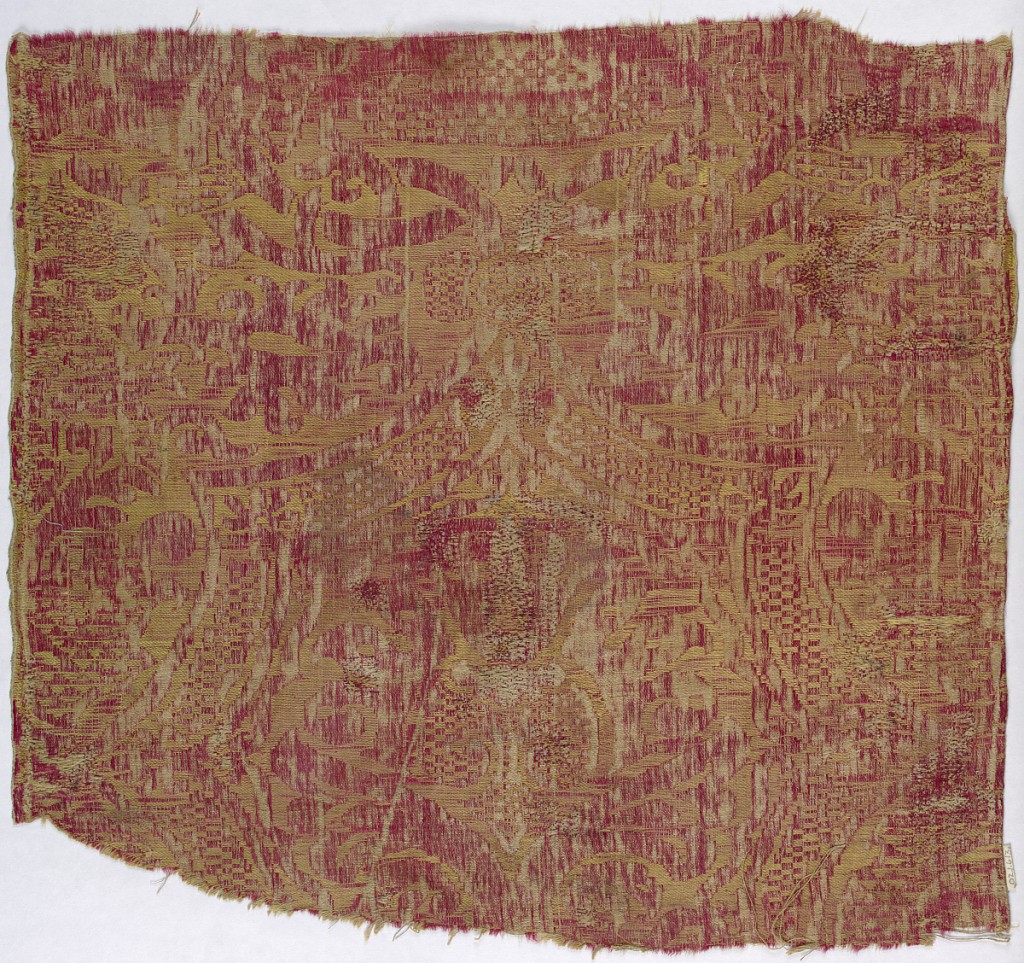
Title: Fragment
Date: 17th century
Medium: silk, linen Technique: woven
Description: Hexagonal field with central palmettes and arabesques. Primarily in red. Worn.